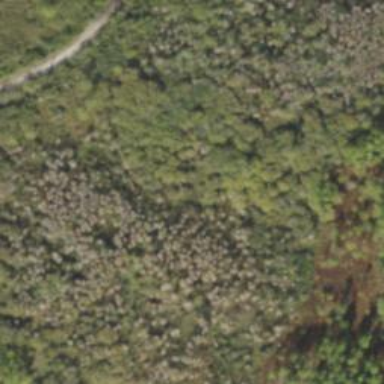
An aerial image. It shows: Swamp wetland characterized by needle-leaved vegetation.